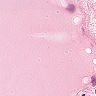
Metastatic tissue present: no